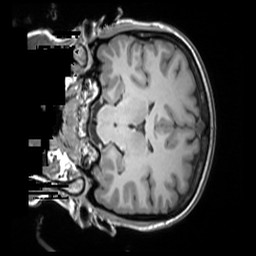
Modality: T1w
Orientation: coronal
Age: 29
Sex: female
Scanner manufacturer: siemens
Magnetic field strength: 3 T
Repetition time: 1.55 s
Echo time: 0.00234 s